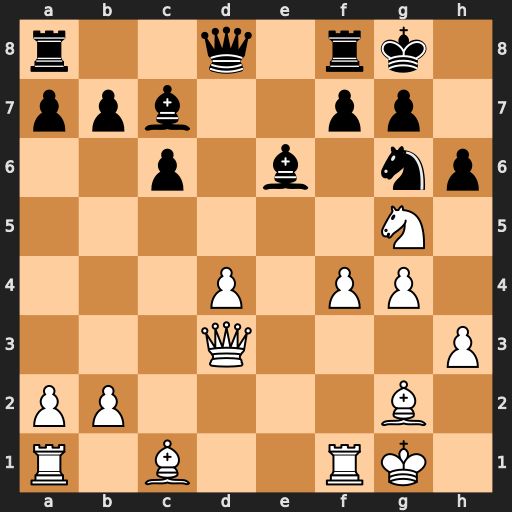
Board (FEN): r2q1rk1/ppb2pp1/2p1b1np/6N1/3P1PP1/3Q3P/PP4B1/R1B2RK1
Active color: w
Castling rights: -
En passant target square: -
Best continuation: Nxe6 fxe6 Qxg6